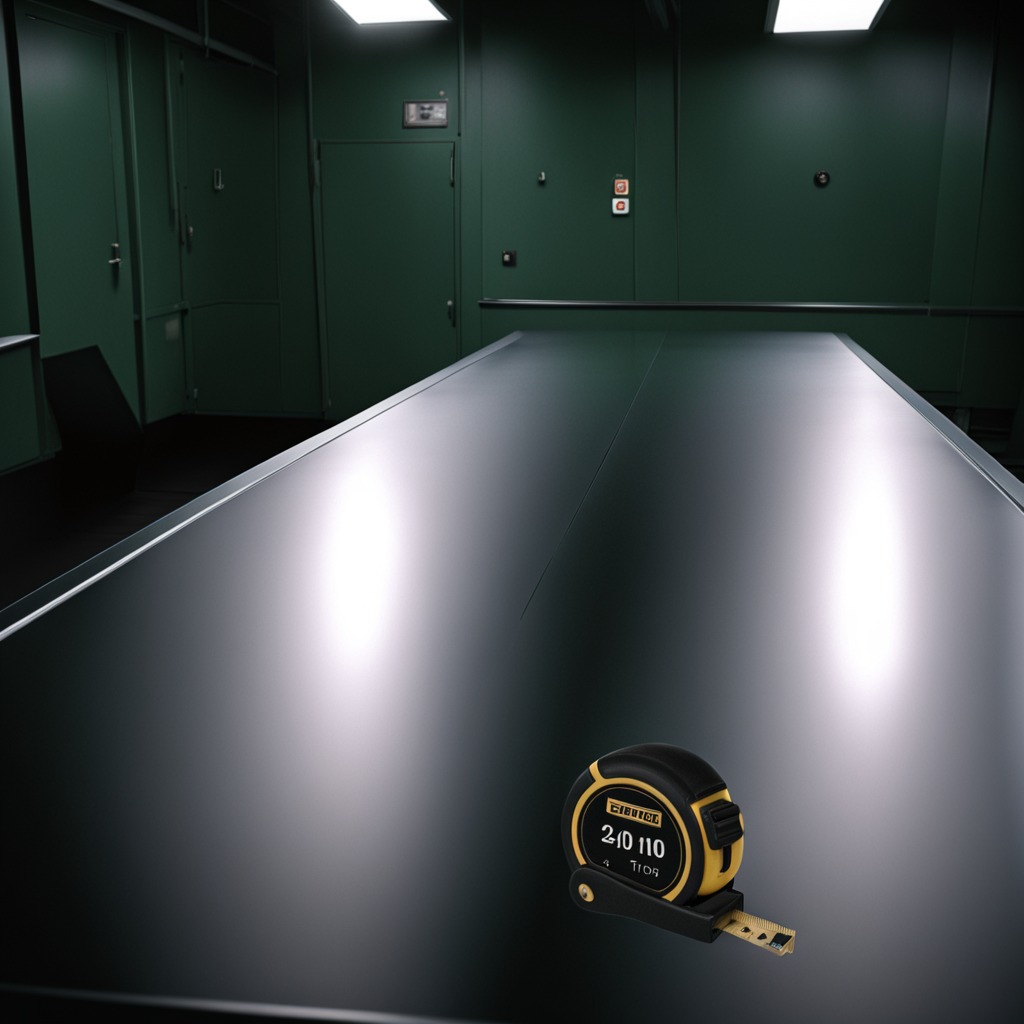
A measuring tape lies on the clean empty table in a railway signal maintenance room.